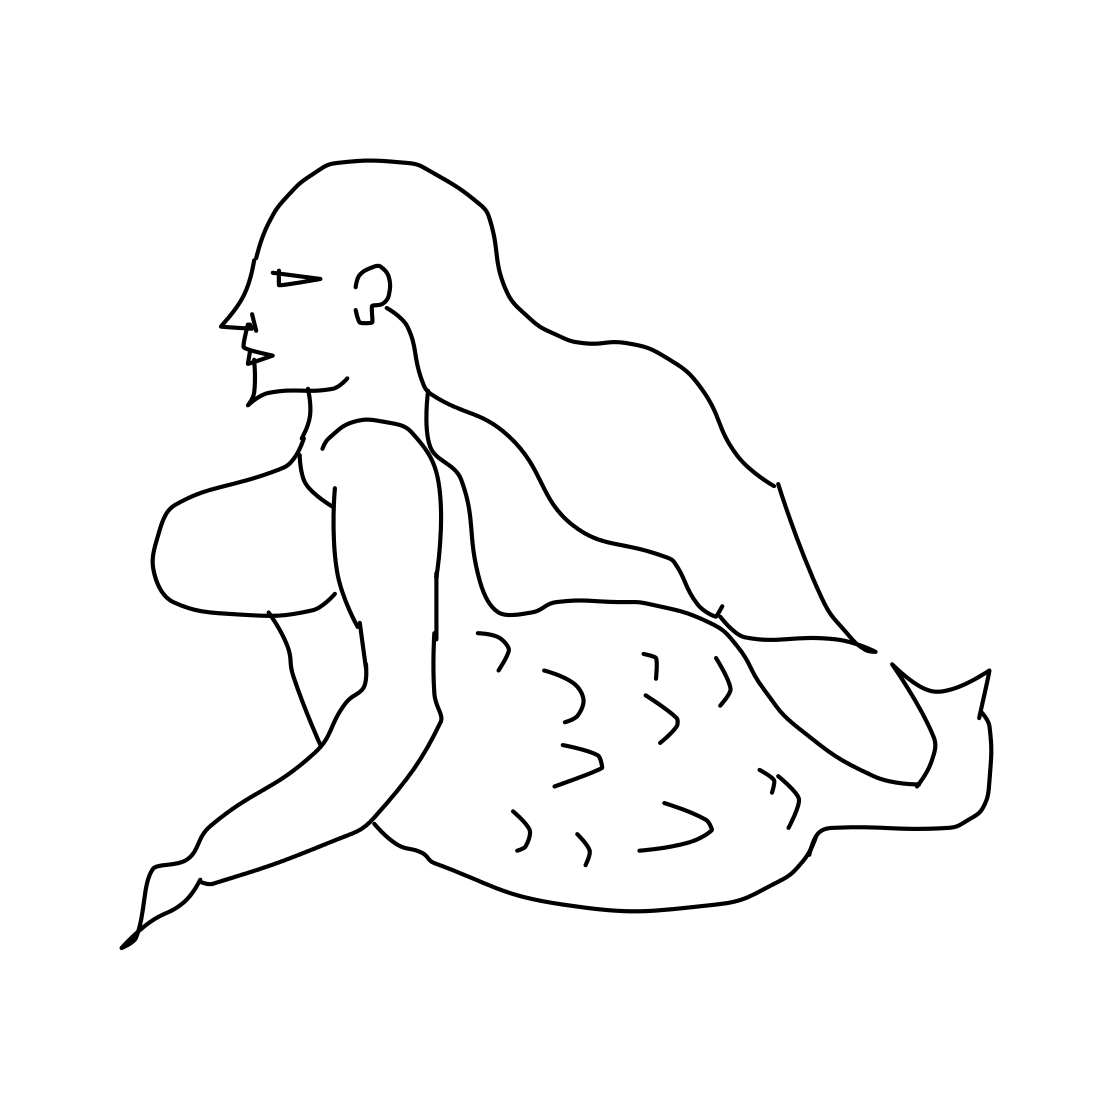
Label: mermaid